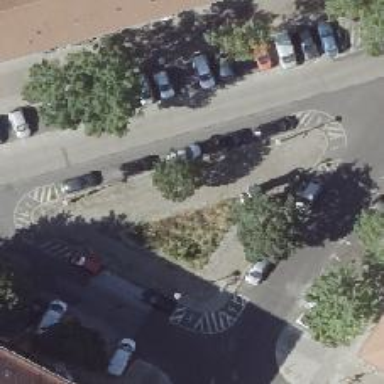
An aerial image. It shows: Parking available on the street side.